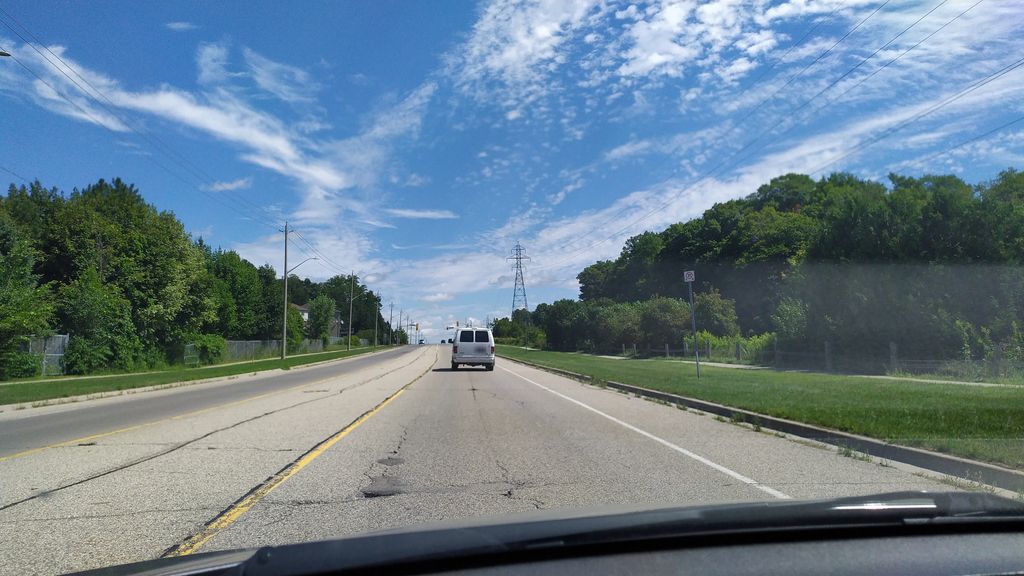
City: kitchener-waterloo